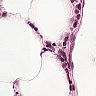
Metastatic tissue present: no